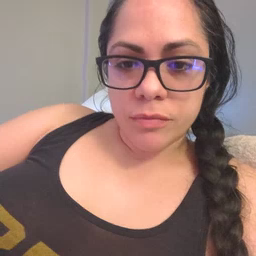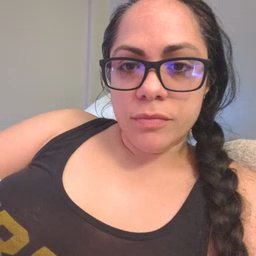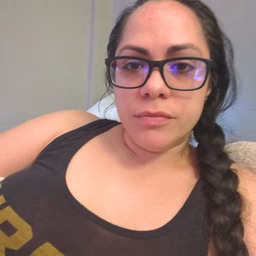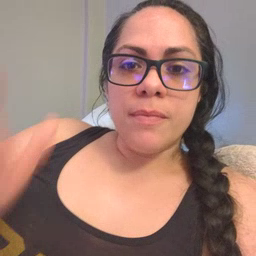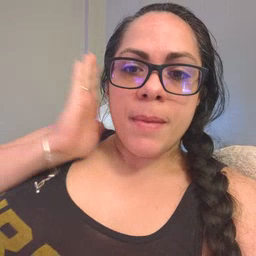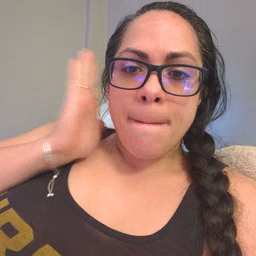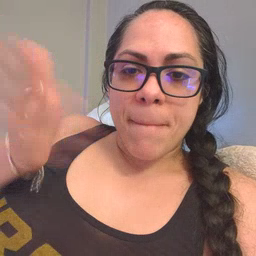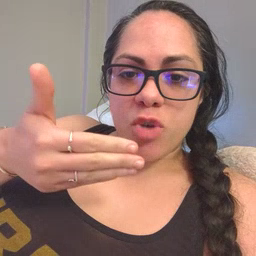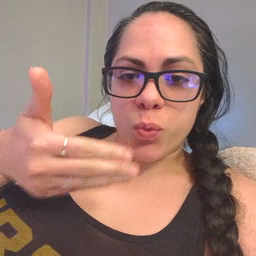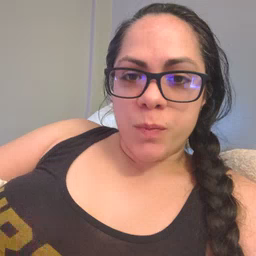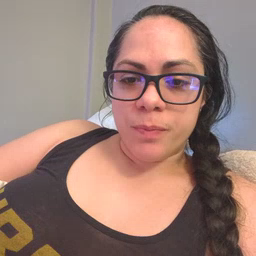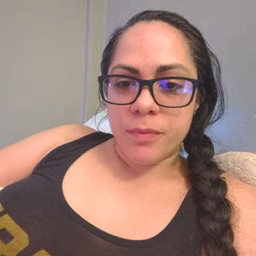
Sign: bedroom